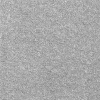
Atmospheric dust classification: dusty